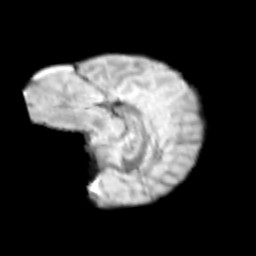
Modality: T2w
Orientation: sagittal
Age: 11
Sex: male
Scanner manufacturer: siemens
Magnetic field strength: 3 T
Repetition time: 3.8 s
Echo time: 0.07 s